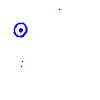
Particle: proton